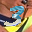
Label: 3